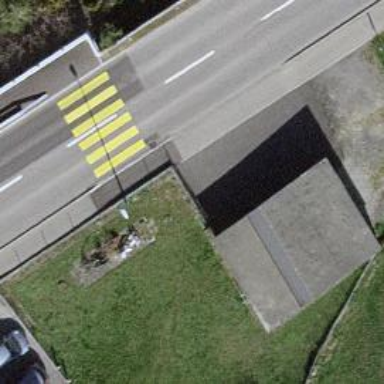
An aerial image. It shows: Sidewalk along the footway.